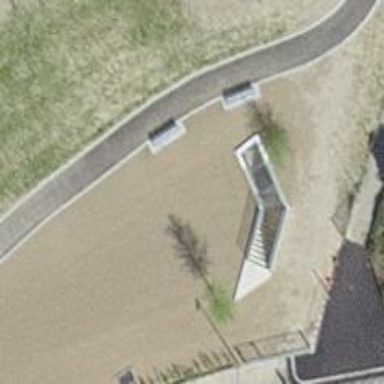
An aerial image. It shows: Bench.